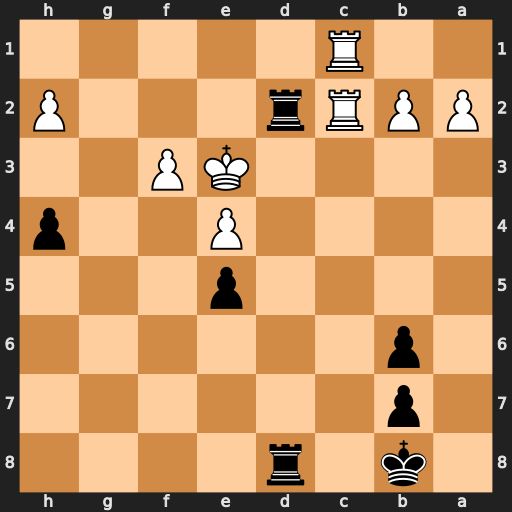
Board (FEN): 1k1r4/1p6/1p6/4p3/4P2p/4KP2/PPRr3P/2R5
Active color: b
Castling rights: -
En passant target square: -
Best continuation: R8d3#